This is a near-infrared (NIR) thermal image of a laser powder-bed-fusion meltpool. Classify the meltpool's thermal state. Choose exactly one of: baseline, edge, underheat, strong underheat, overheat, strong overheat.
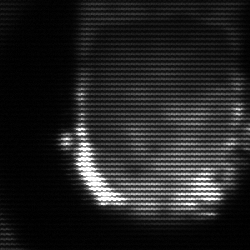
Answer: baseline